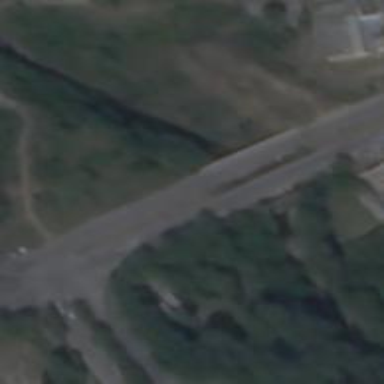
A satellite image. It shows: Secondary road with bridge.